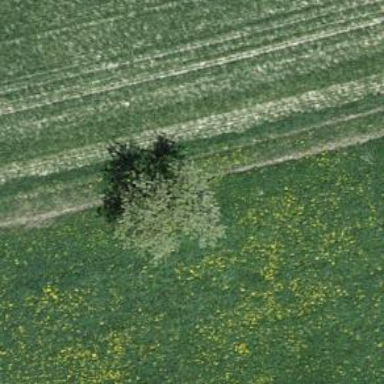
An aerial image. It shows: Broadleaved tree with lush leaves.